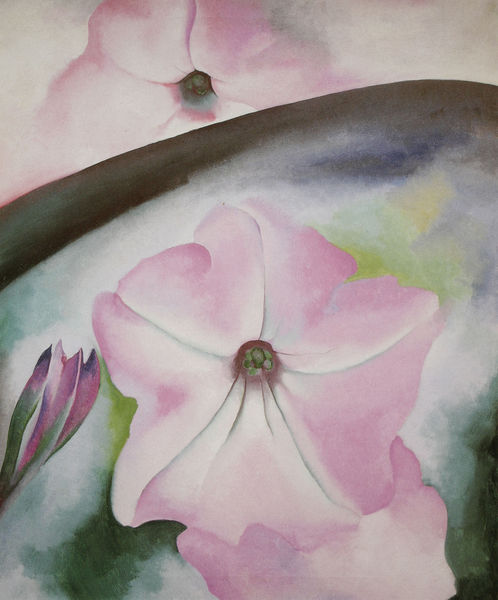
Titel: Petunia No.2
Künstler: Georgia O'Keeffe
Standort: Santa Fé (NM)
Institution: Privatbesitz
Schlagwörter: blau, dunkel, grün, blume, hell, schwarz, blüte, kelch, pflanze, rosa, lila, stengel, ranke, o'eeffe